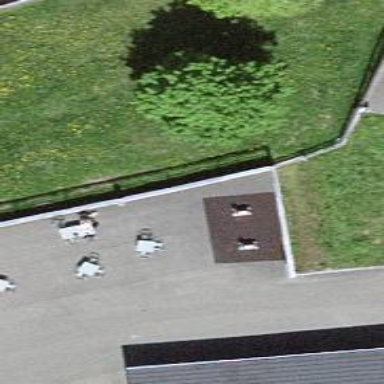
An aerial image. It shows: Springy playground.